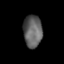
Tissue: lung
Cell type: Epithelial cells
Senescence score: 0.1594
Nuclear area (px): 597
Mean DAPI intensity: 96.01